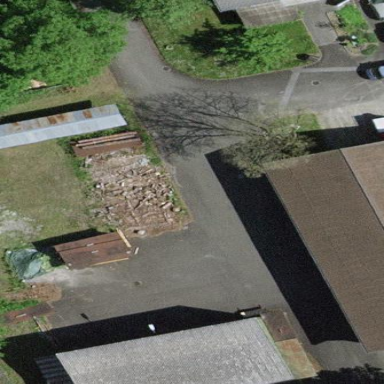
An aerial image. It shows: Building.